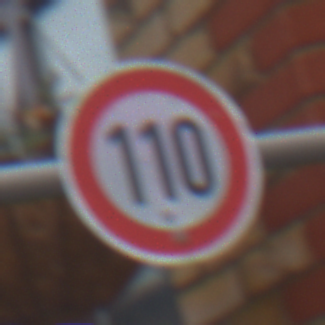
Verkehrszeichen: Geschwindigkeit110
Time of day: MorningAfternoon
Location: Outdoor (Urban)
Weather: Overcast
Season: NotSpecified
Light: Natural